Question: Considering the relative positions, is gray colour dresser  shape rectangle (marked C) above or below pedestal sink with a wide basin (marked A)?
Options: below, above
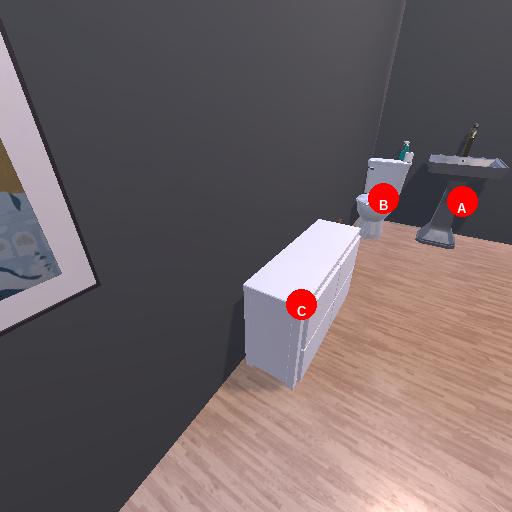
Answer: below